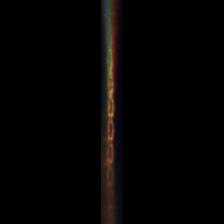
Taxon: Psuedo-nitzschia
Group: Diatoms